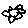
Label: flower